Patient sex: F
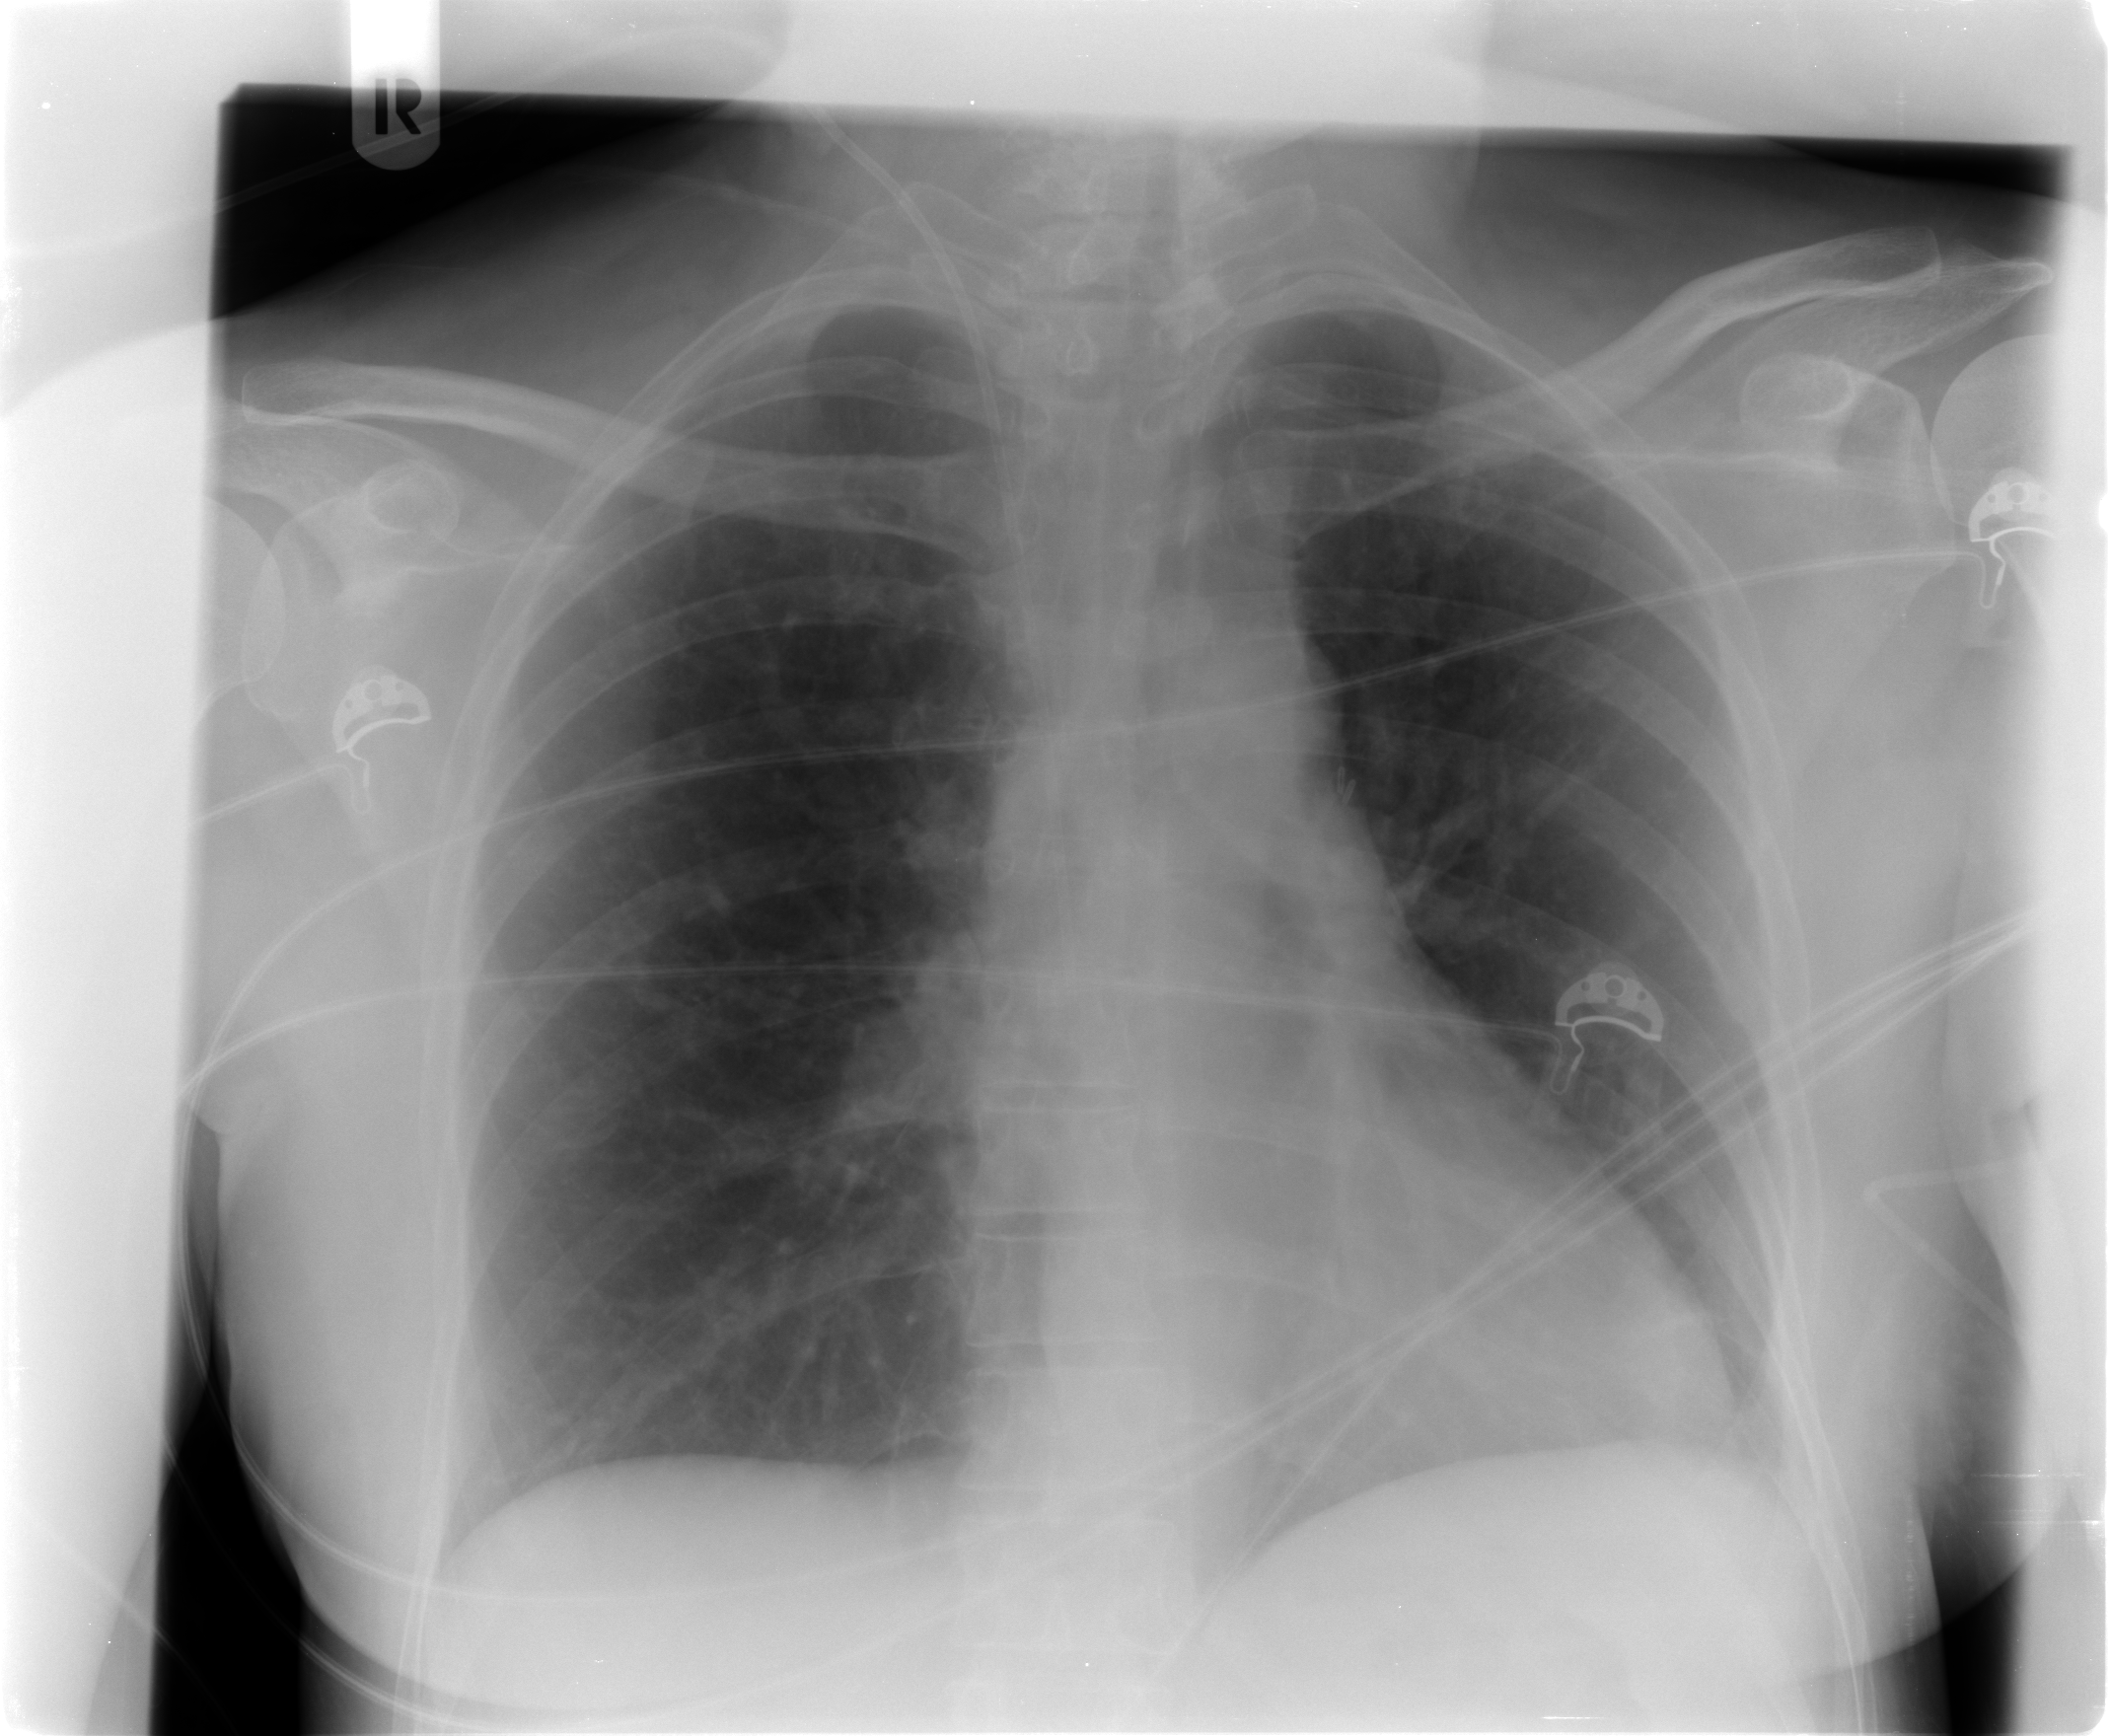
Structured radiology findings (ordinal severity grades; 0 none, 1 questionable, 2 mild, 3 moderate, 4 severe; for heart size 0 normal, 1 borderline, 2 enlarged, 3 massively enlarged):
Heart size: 0
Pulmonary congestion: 0
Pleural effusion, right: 0
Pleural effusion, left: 1
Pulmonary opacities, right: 0
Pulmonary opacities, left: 0
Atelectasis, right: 0
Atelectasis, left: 0